Question: Well, I could not implement the buy_item pay dialog, while the <URL> is resolved, I wanted to know how to specify the item price and icon in the payments box like the one of the developer did.

I guess there is something to do with but none of the examples have mentioned price or icon.
Least to say, <URL> was refered by some of the questions which has nothing but some adobe assets :|
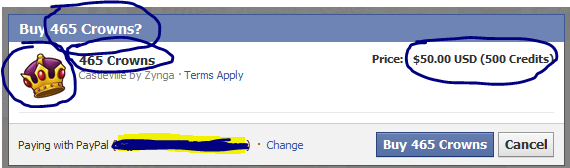
Answer: I should have updated this long back.
I am not sure how I wasted so much time when every thing is there in the tutorial. I think either I didnt not follwed the tutorial or the tutorial is scattered a lot thus, I missed it.
Its given in the <URL>. We just need to send back those details in the .
Look at Developer response section in the documentation and there it is. We got to send the item info (price, image icon) back to Facebook in the callback function